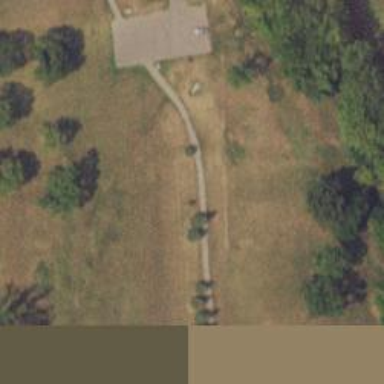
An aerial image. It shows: Disc golf basket.